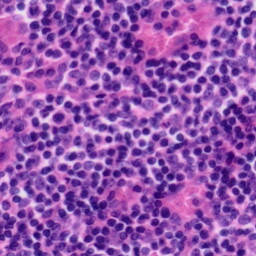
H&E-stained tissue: Tonsil